Interaction volume radius: 5 \u00c5
Interaction volume height: 15 \u00c5
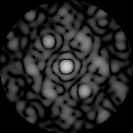
Disorder parameter: 0.5434